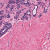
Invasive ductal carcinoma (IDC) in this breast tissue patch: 0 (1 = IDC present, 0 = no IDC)